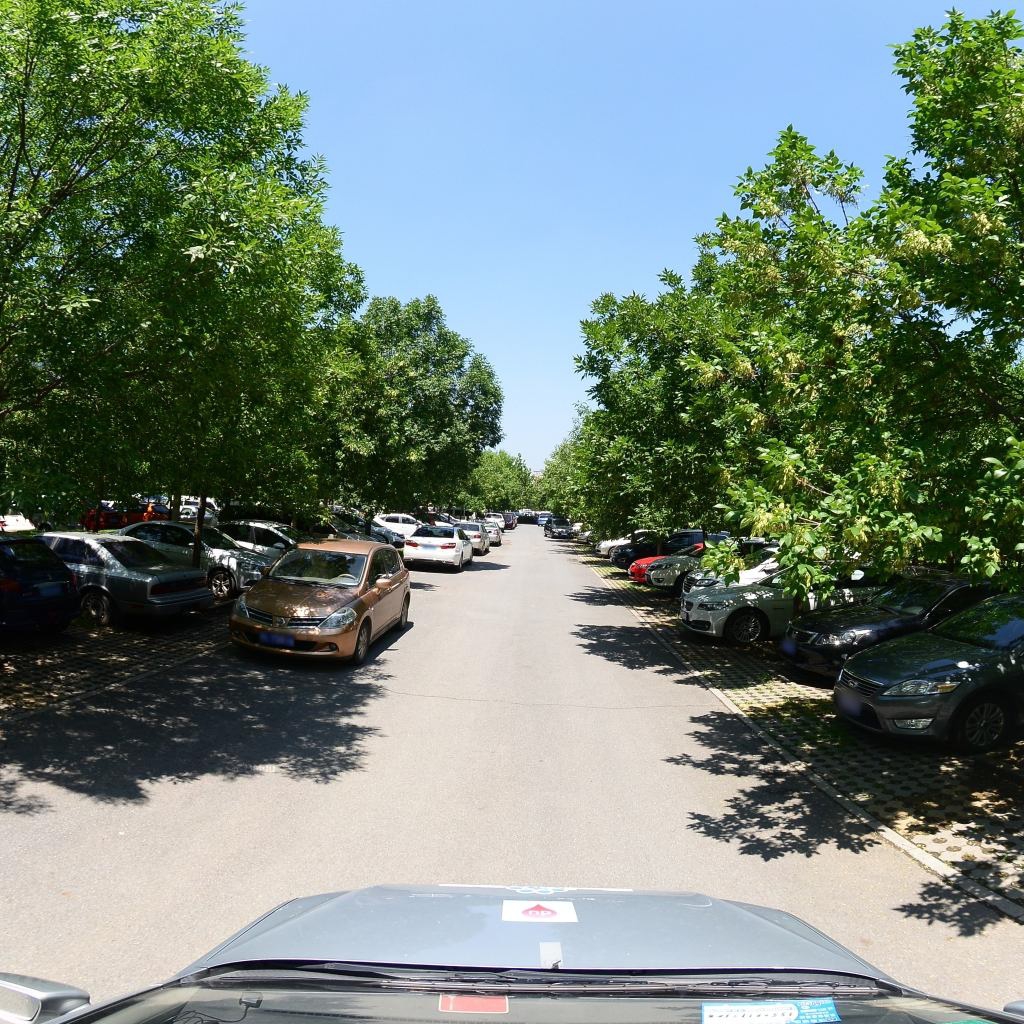
Region: Fengtai
Road damage annotations: transverse crack